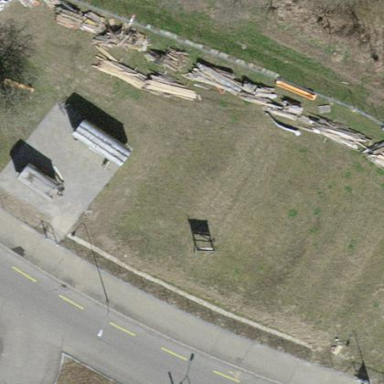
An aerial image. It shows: Playground area for leisure activities on the land.